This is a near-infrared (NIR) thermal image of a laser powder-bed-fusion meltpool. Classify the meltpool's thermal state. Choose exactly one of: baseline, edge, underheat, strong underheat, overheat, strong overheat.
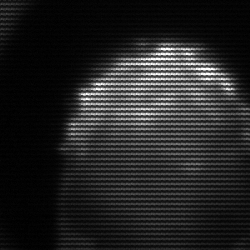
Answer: edge